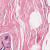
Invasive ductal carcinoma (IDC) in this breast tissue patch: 0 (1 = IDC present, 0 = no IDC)